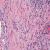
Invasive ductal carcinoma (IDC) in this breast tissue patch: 1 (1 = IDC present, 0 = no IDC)